Field crop: maize
Growth stage: 2
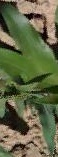
Species: maize